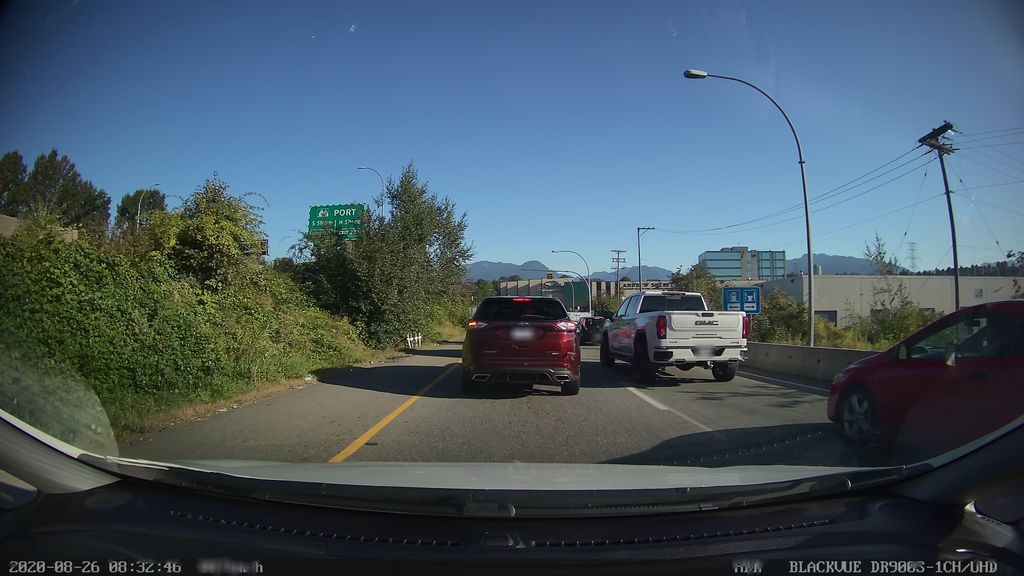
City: vancouver